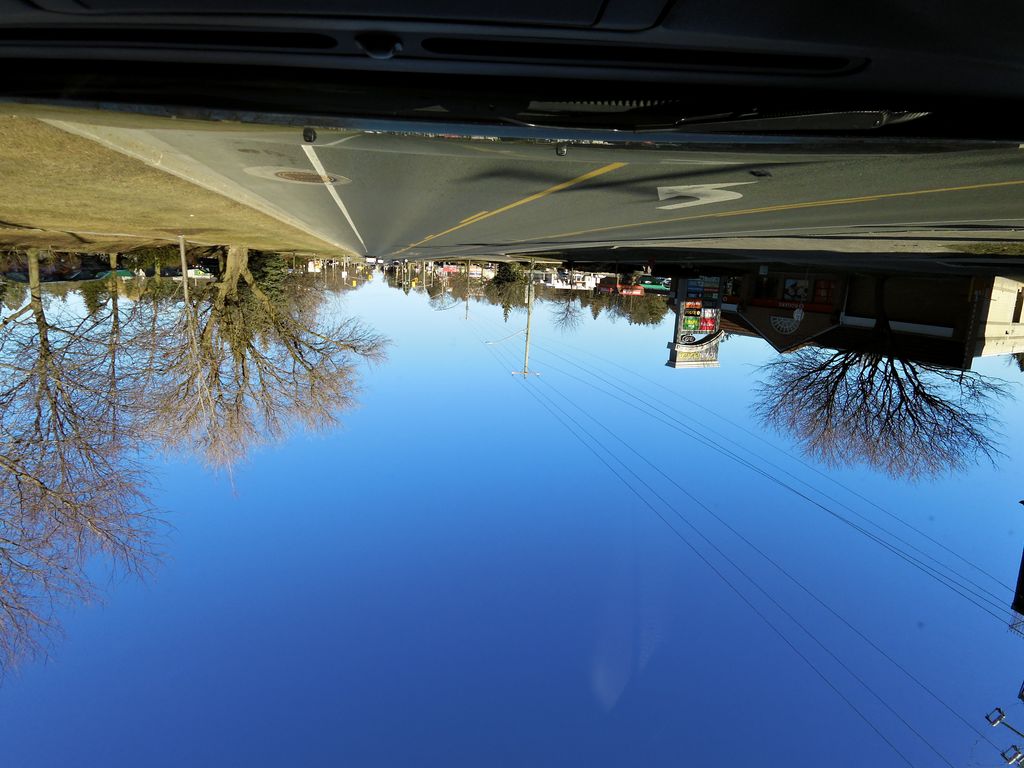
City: hamilton